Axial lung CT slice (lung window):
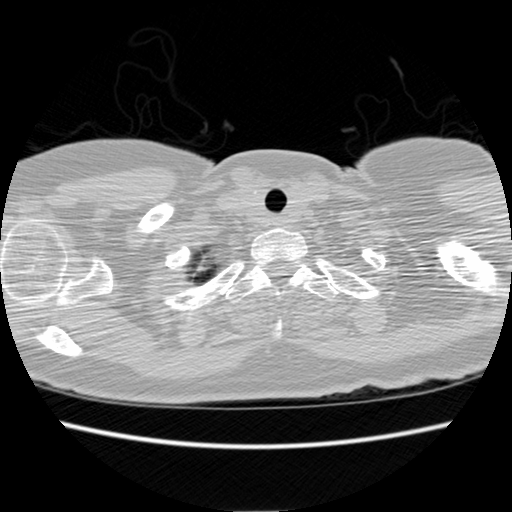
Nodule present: no